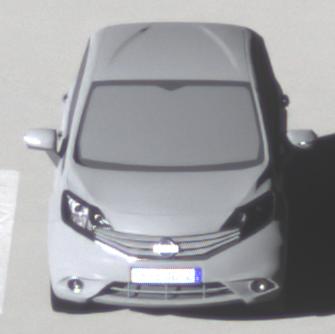
Make: Nissan
Model: Note 1.2
Detailed model: Note (E12) (10/13 - 12/16)
Model produced from: 2013/10
Model produced until: 2015/09
Doors: 5
Color: gray
Road condition: dry road
Daytime: morning or afternoon
Contrast: high contrast